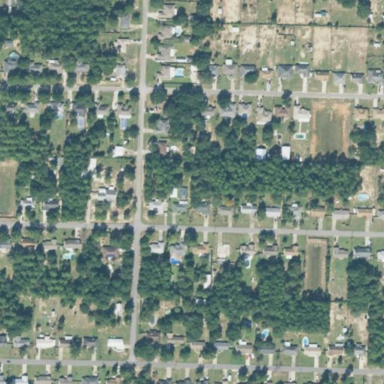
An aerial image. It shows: Single-family residential area.